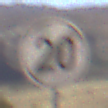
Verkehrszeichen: EndeGeschwindigkeit20
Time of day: Midday
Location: Outdoor (Nature)
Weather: Clear
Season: NotSpecified
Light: Natural